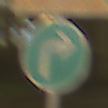
Verkehrszeichen: VorgeschriebeneFahrtrichtungRechts
Zusatzzeichen oben: Lichtzeichenanlage
Umgebung: Outdoor, Urban
Tageszeit: Night
Wetter: Overcast
Licht: Artificial
Jahreszeit: NotSpecified
Kontrast: HighContrast